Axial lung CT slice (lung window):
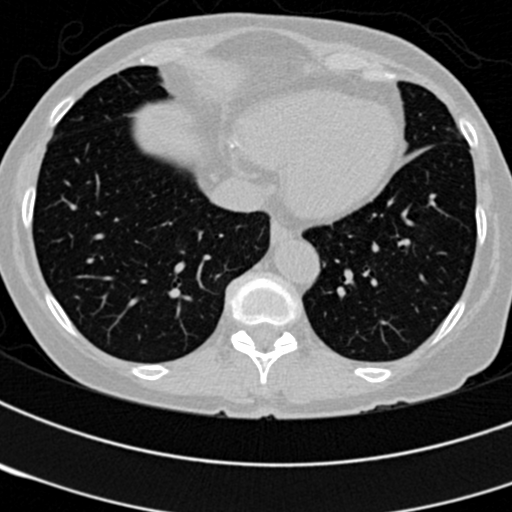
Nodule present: no